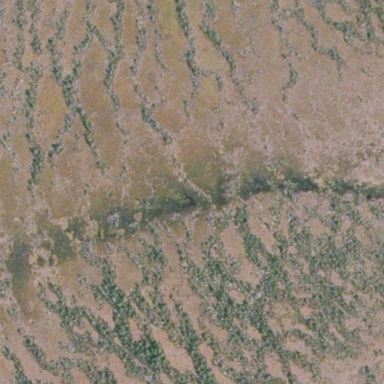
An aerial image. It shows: Bog wetland.